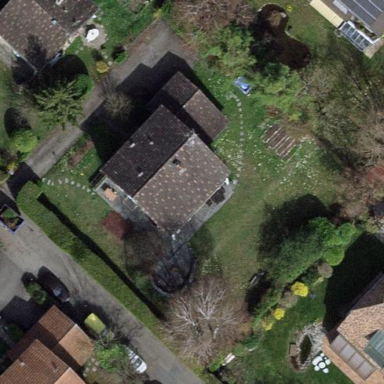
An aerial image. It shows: Garden enclosed by fence.